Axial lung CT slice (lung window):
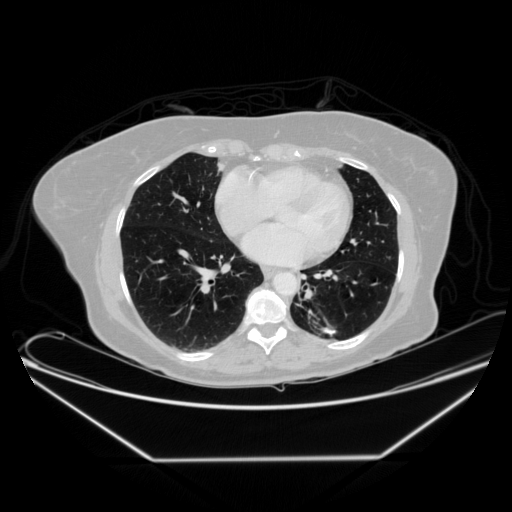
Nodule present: no